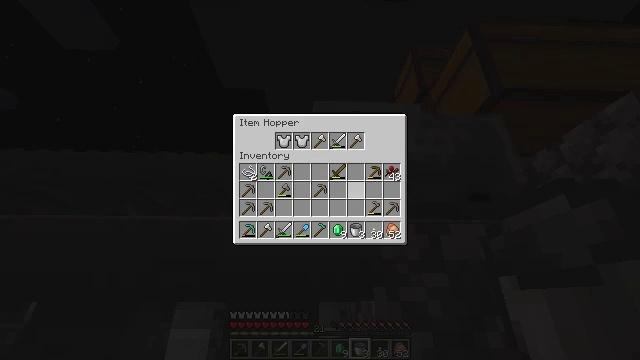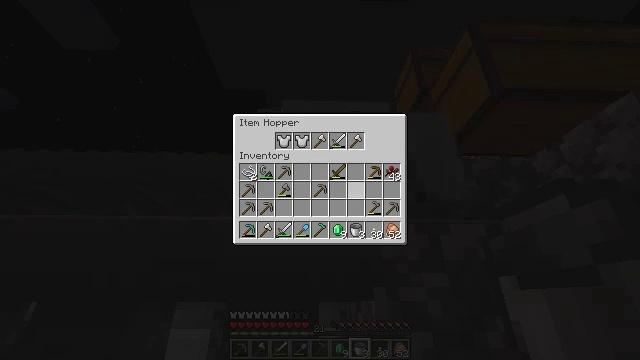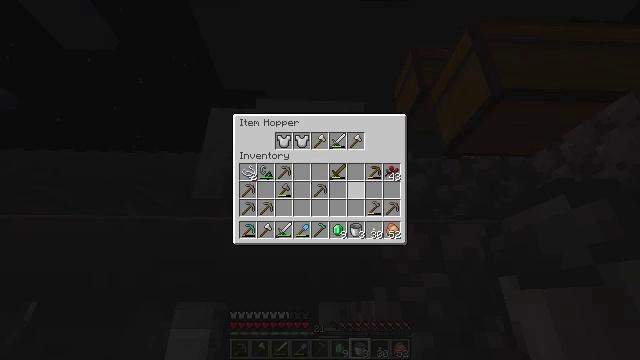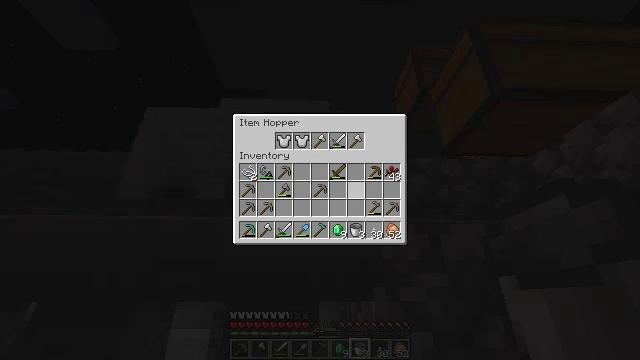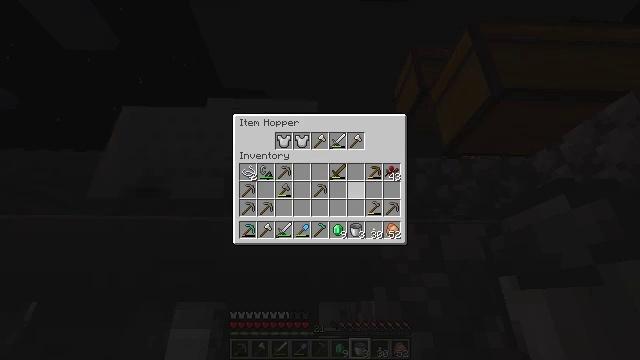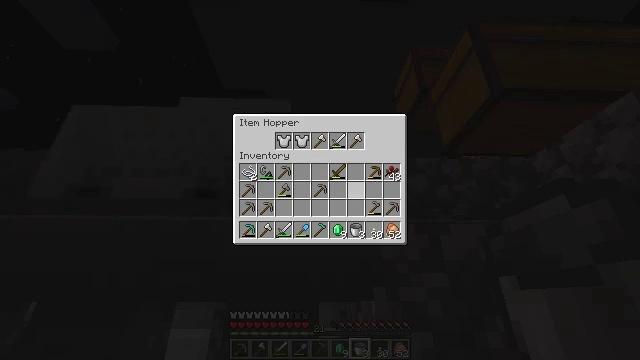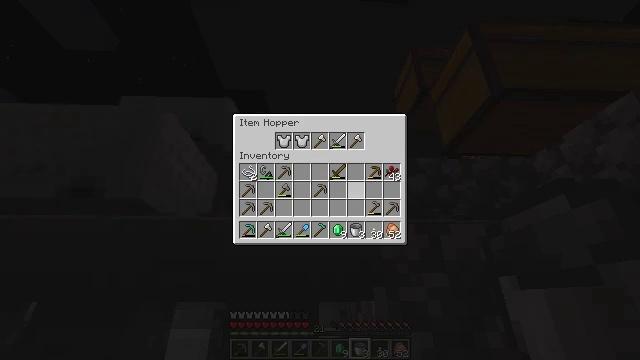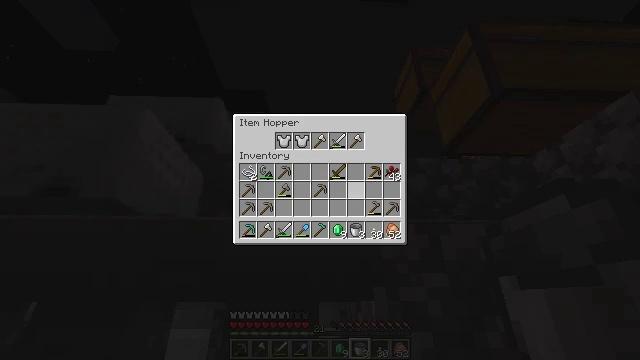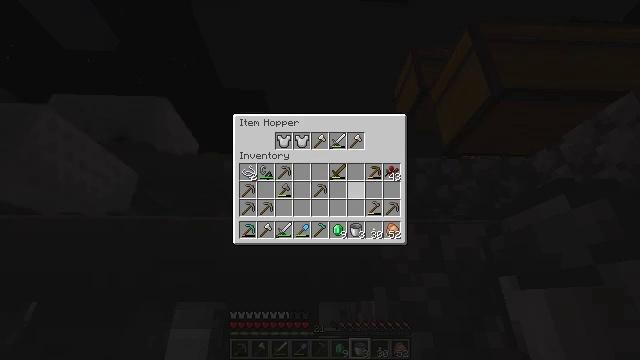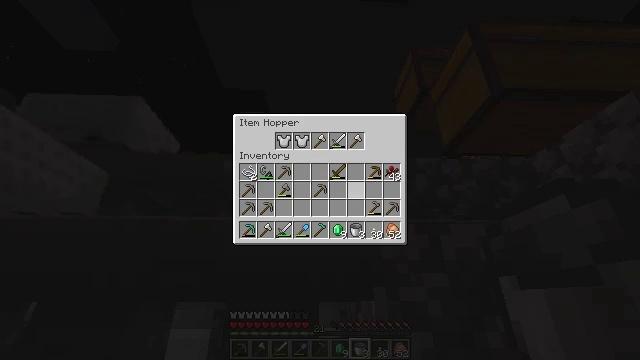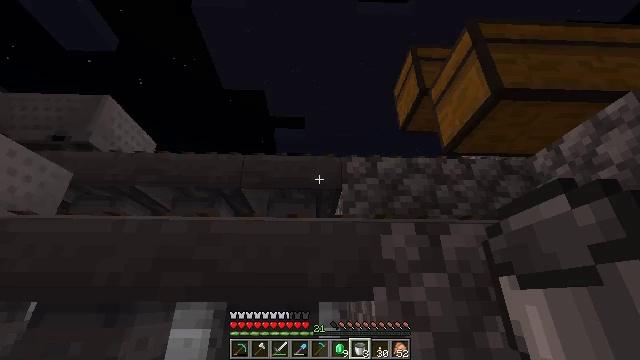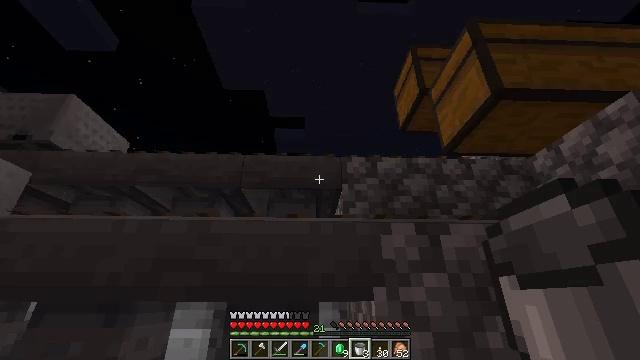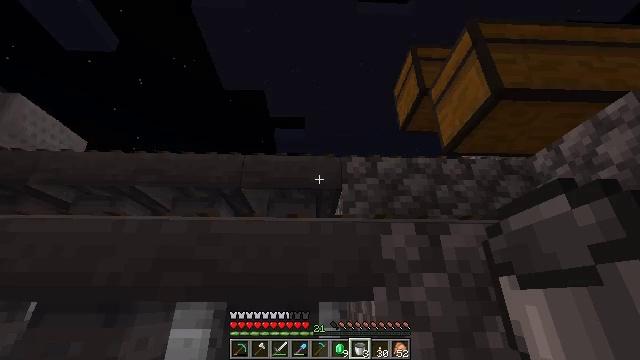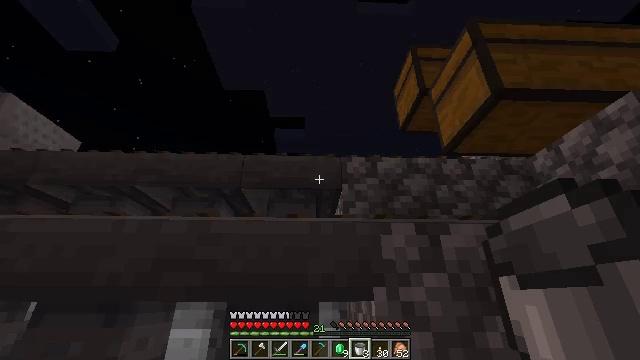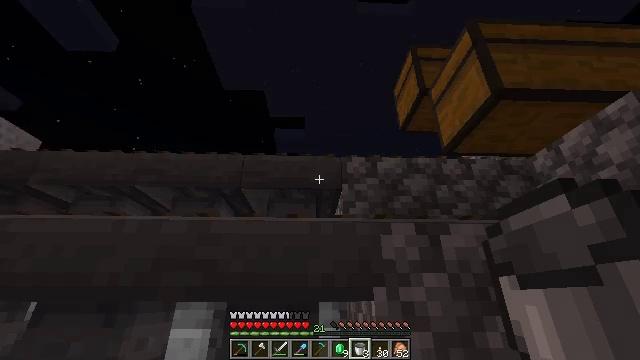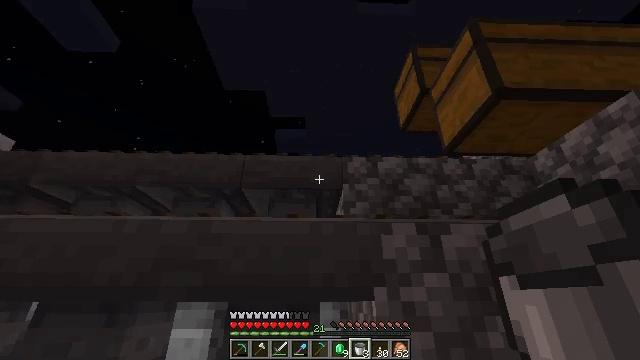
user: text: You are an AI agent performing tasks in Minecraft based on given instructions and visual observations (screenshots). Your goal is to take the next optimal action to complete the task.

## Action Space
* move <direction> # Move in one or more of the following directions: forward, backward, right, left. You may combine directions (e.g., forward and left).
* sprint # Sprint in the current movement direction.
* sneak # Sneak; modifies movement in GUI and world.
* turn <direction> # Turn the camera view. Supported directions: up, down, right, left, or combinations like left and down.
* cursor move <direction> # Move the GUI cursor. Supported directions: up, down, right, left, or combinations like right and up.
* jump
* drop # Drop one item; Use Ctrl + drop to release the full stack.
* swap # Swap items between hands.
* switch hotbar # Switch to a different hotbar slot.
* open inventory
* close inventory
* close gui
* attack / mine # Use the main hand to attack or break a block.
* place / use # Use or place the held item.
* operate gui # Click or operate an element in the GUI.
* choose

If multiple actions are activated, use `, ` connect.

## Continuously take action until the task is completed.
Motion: motion action
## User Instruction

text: Craft gold nugget in the crafting table.
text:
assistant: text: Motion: no_op
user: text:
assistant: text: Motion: no_op
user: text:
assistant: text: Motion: no_op
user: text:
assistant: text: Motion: no_op
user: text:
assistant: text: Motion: no_op
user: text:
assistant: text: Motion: no_op
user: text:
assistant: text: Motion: no_op
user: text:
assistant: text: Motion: no_op
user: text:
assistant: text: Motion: no_op
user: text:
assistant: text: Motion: no_op
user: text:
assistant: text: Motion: no_op
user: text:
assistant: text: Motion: no_op
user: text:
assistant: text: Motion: no_op
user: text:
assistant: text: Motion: no_op
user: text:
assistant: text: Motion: no_op
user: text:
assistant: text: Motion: turn left
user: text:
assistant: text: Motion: turn left
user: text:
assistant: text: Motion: turn left
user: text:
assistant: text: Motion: no_op
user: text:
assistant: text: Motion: no_op
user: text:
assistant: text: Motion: no_op
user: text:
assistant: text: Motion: no_op
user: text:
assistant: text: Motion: no_op
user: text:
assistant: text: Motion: turn left
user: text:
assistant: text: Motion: turn left
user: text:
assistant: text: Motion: turn left
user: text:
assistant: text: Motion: turn left
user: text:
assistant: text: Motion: turn left
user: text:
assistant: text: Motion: turn left
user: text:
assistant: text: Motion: no_op